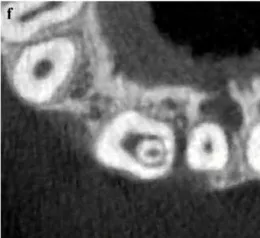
(f) Axial view of CBCT showing the invaginated structure.
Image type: radiology (ct)